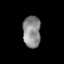
Tissue: skin
Cell type: Epithelial cells
Senescence score: 0.2649
Nuclear area (px): 546
Mean DAPI intensity: 140.407